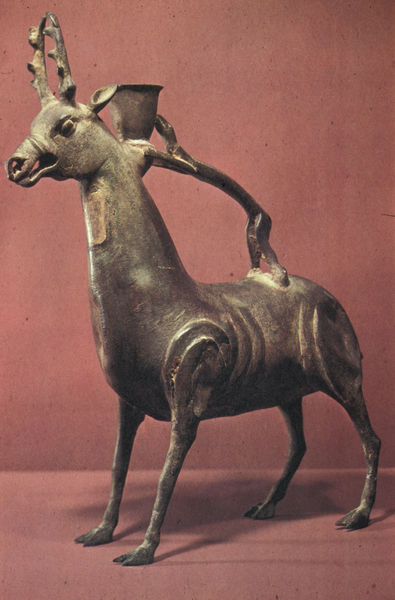
Titel: Aquamanile in Form eines Hirsches, fatimidisch, aus Ägypten
Standort: Neapel
Institution: Museo di Capodimonte
Schlagwörter: dunkel, kopf, körper, mann, schatten, wasser, braun, grau, hell, licht, mund, nase, ohr, raum, rücken, schwarz, hund, rot, tier, muster, alt, wand, augen, helld, mensch, silber, stehen, hals, horn, boden, auge, figur, gold, kelch, ohren, rosa, esel, kreis, pferd, reiter, henkel, kanne, keramik, krug, skulptur, statue, ton, vase, beine, huf, hufe, schwanz, zaumzeug, bein, hintern, schnabel, afrika, formen, einfach, grimmig, metall, bauch, bronze, plastik, wände, griff, becher, eisen, nische, gefäß, messing, antike, orient, rippen, form, kupfer, stilisiert, kreise, darstellung, hufen, trense, hirsch, läufe, reh, schnauze, picasso, antik, maul, nüstern, fabel, griechisch, wesen, romanik, halfter, trichter, hörner, geweih, eimer, bock, bulle, ochse, stier, stahl, objekt, ziege, erz, metal, ohre, vierbeinig, gebrauchsgegenstand, rumpf, hohl, ausguss, riss, gehörn, trinkgefäß, etruskisch, oeffnung, statur, paarhufer, steinbock, rentier, aquamanile, etrusker, knurren, lama, starue, pablo, kreta, männecken, hirschfigur, bronze tierfigur, manile